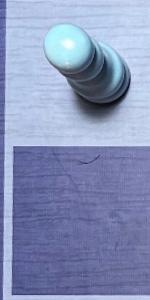
Label: Empty